Interaction volume radius: 5 \u00c5
Interaction volume height: 25 \u00c5
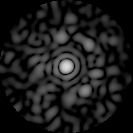
Disorder parameter: 0.8389